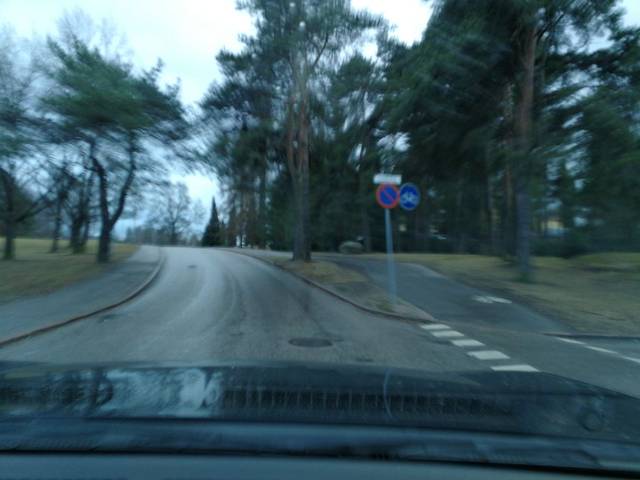
Region: Finland
Coordinates: 60.174, 24.915